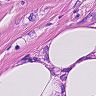
Metastatic tissue present: yes